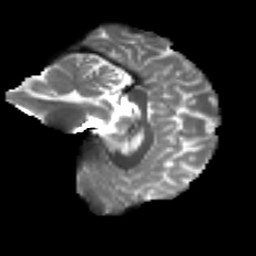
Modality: T2w
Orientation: sagittal
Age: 37
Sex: male
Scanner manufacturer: ge
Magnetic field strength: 3 T
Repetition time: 7.8 s
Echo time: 0.0607 s